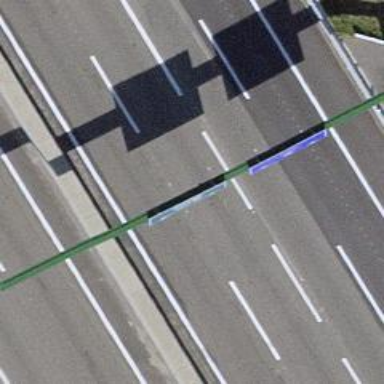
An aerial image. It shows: Motorway junction.